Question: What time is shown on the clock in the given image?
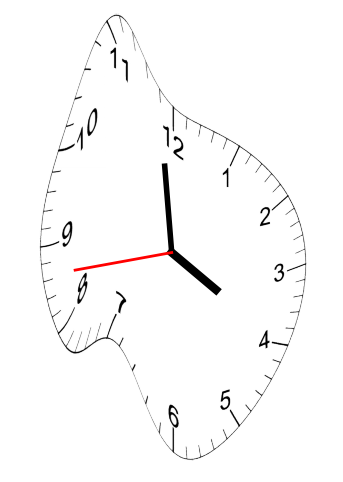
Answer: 03:58:43